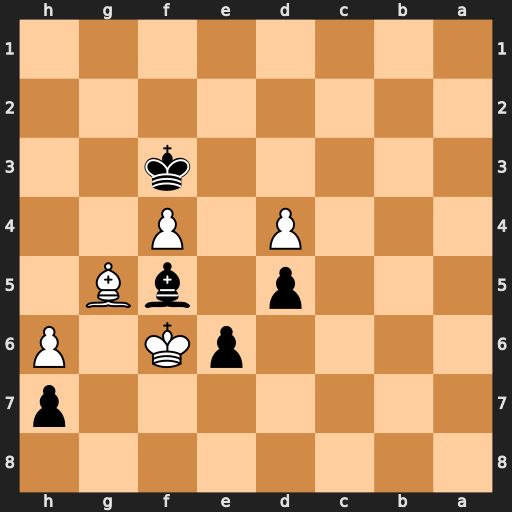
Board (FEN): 8/7p/4pK1P/3p1bB1/3P1P2/5k2/8/8
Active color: b
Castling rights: -
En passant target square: -
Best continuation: Ke4 Bh4 Kxd4 Bf2+ Ke4